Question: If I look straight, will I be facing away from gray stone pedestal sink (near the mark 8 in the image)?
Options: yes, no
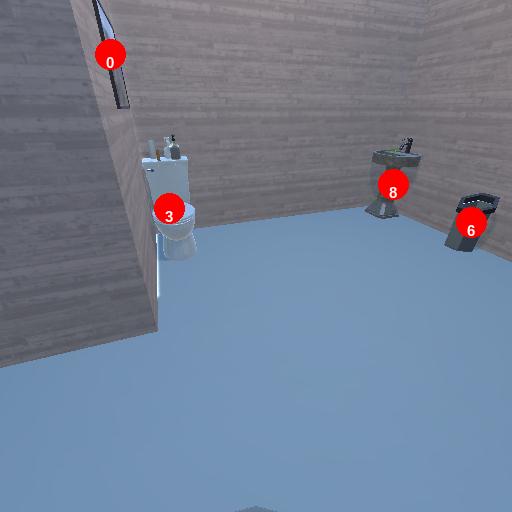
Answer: yes